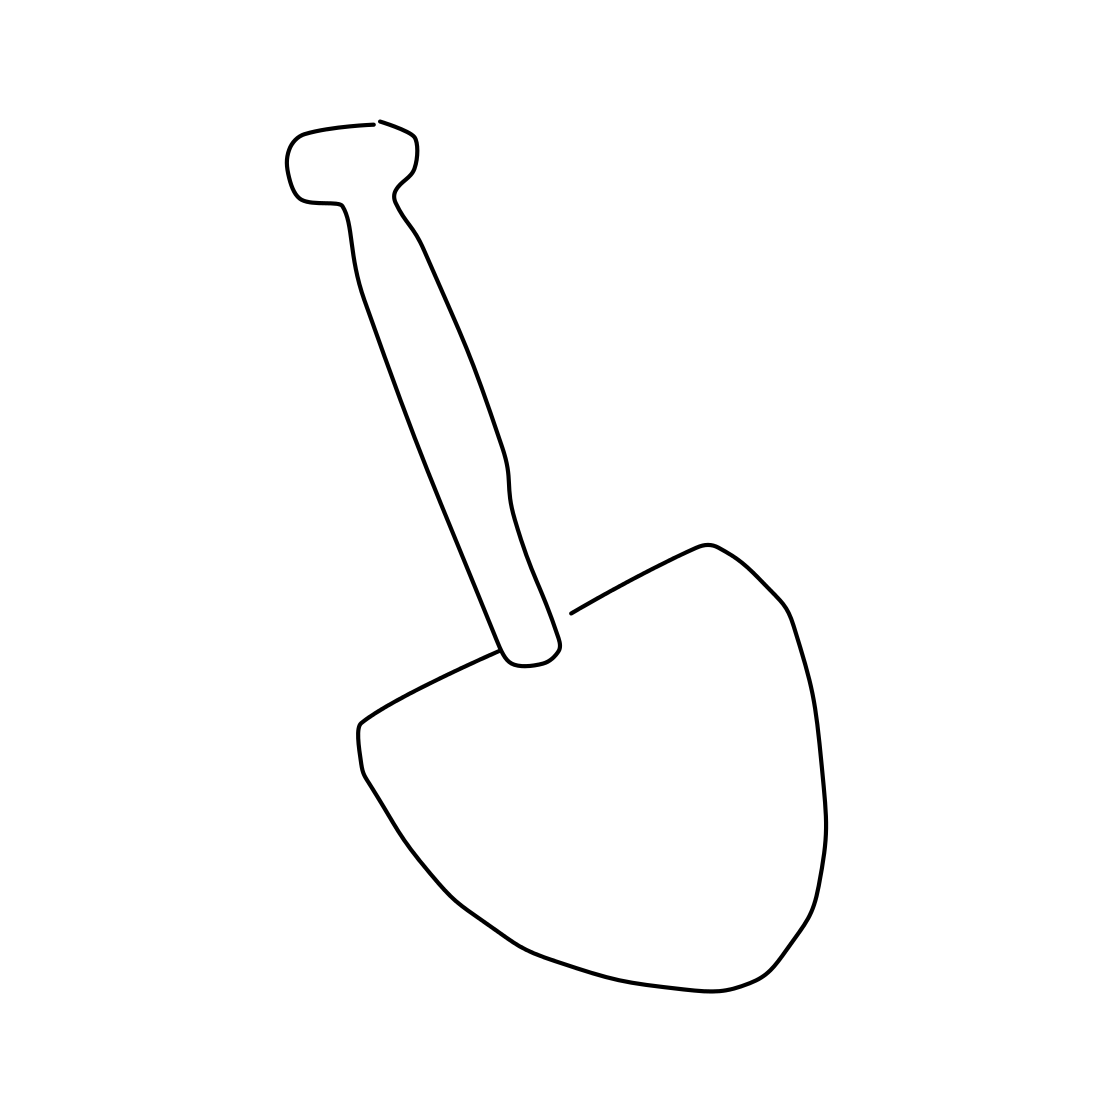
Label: shovel